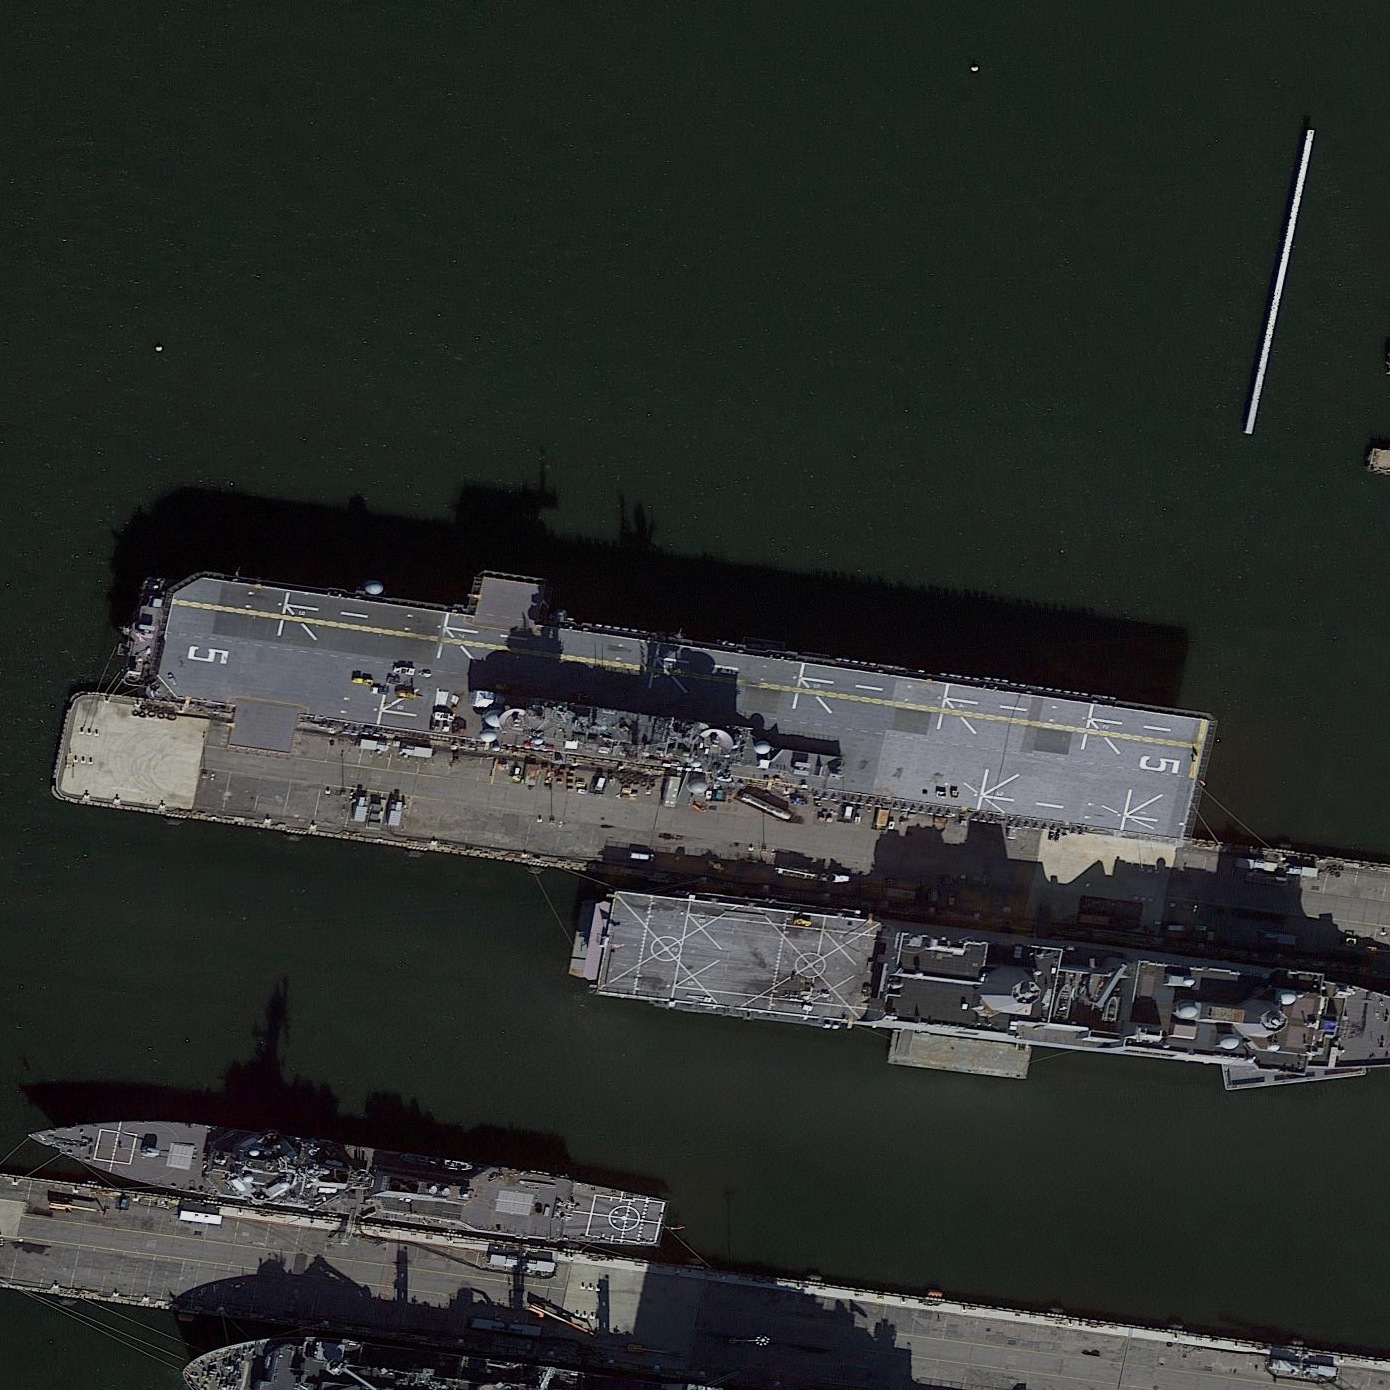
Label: assault